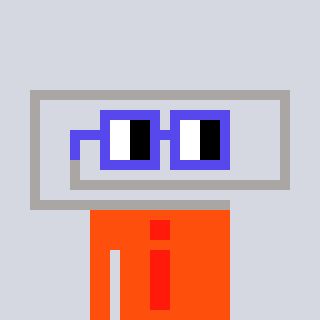
a pixel art character with square blue glasses, a paperclip-shaped head and a orange-colored body on a cool background